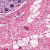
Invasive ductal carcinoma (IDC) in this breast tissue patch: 0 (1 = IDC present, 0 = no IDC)